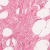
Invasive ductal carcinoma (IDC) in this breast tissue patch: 0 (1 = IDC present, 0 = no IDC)